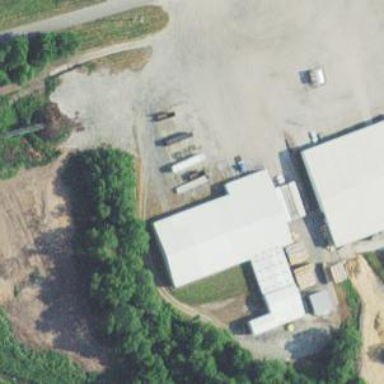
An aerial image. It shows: Sawmill craft.